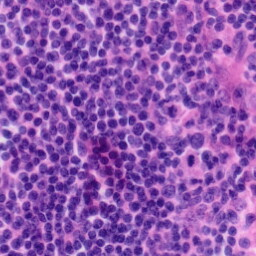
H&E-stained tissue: Tonsil